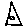
Label: triangle